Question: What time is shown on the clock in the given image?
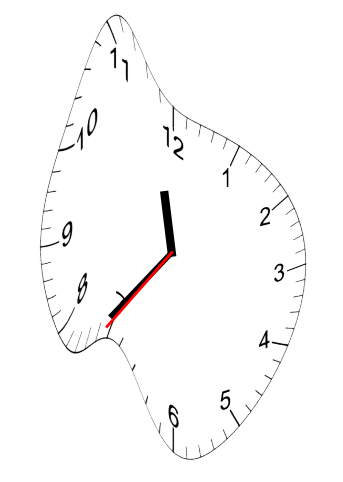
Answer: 11:36:36